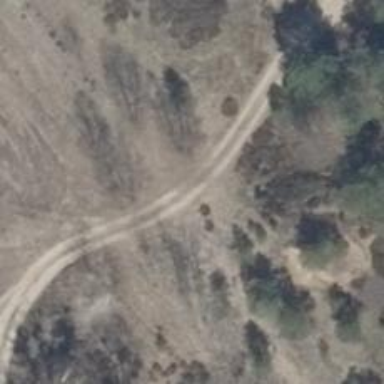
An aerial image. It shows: Dirt path.